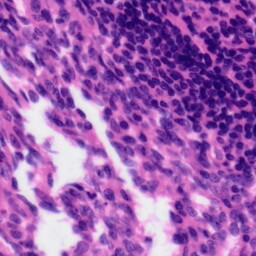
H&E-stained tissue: Tonsil